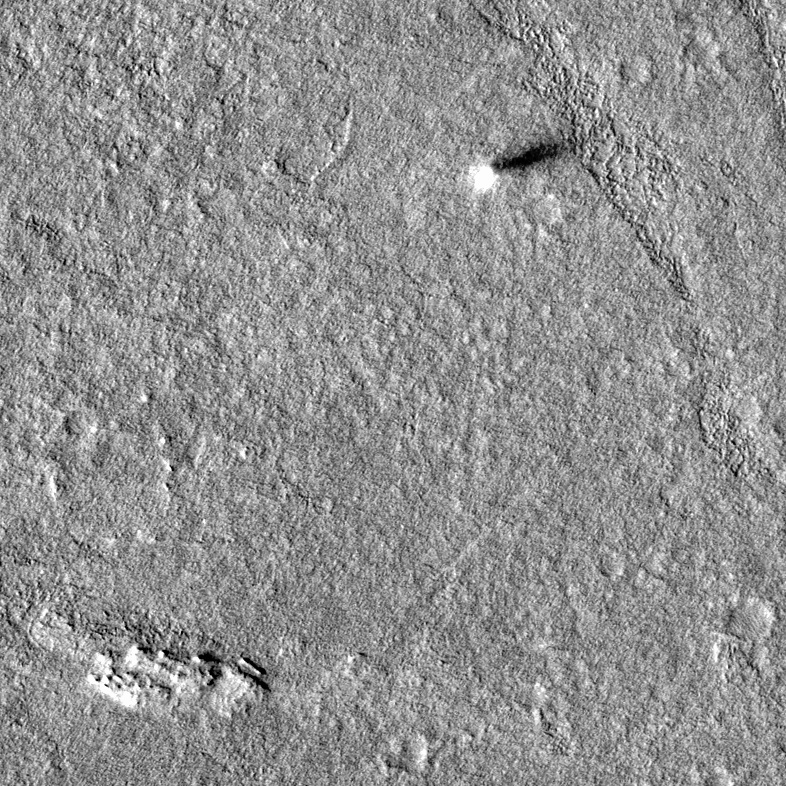
Label: dustdevil